Question: I got a problem and I don't know where the problem comes from , my code :
'''
<?php
session_start();
if( isset( $_POST["verzenden1"] ) )
{
$Bestelling = "Gunsafe";
}
if( isset( $_POST["verzenden2"] ) )
{
$Bestelling = "5-6 wapens(sleutel)";
}
if( isset( $_POST["verzenden3"] ) )
{
$Bestelling = "5-6 wapens(toetsenbord)";
}
if( isset( $_POST["verzenden4"] ) )
{
$Bestelling = "8-16 wapens(sleutel)";
}
if( isset( $_POST["verzenden5"] ) )
{
$Bestelling = "8-16 wapens(toetsenbord)";
}
if( isset( $_POST["verzenden6"] ) )
{
$Bestelling = "Pistoolkluis";
}
if( isset( $_POST["versturen"] ) )
{
include 'Databankverbinden.php';
$Bestelling1 = $_POST["Bestelling"];
$Naam = $_POST["Naam"];
$Adres = $_POST["Adres"];
$Telefoon = $_POST["Telefoonnummer"];
$Email = $_POST["Email"];
if( isset( $_POST['Levering'] ) && $_POST['Levering'] == 'Ja' )
{
$sql = "INSERT INTO bestelling(Naam, Adres, Telefoon, Email, Bestelling, Levering) VALUES ('$Naam','$Adres','$Telefoon','$Email','$Bestelling1','1')";
$result = mysql_query( $sql ) or die( 'query fout' );
if( !filter_var( $Email, FILTER_VALIDATE_EMAIL ) )
{
echo "<script>alert('E-mail is niet geldig!')</script>";
echo "<script>document.location.href='Betaling.php'</script>";
}
else
{
$to = "titansafes@telenet.be";
$subject = "Bestelling";
$message = "De volgende persoon : $Naam
Heeft besteld: $Bestelling1
Gegevens:
Adres: $Adres
Telefoon nummer : $Telefoon
E-mail : $Email
Deze persoon zou graag zijn kluis geleverd zien. ";
$from = "$Email";
$headers = "From:" . $from;
mail( $to, $subject, $message, $headers );
echo "<script>alert('Uw bestelling is geplaatst , klik op home als u weg wilt gaan.');</script>";
}
}
else
{
$sql = "INSERT INTO bestelling(Naam, Adres, Telefoon, Email, Bestelling, Levering) VALUES ('$Naam','$Adres','$Telefoon','$Email','$Bestelling1','0')";
$result = mysql_query( $sql ) or die( 'query fout' );
if( !filter_var( $Email, FILTER_VALIDATE_EMAIL ) )
{
echo "<script>alert('E-mail is niet geldig!')</script>";
echo "<script>document.location.href='Betaling.php'</script>";
}
else
{
$to = "titansafes@telenet.be";
$subject = "Bestelling";
$message = "De volgende persoon : $Naam
Heeft besteld: $Bestelling1
Gegevens:
Adres: $Adres
Telefoon nummer : $Telefoon
E-mail : $Email
Deze persoon zou graag zijn kluis komen afhalen. ";
$from = "$Email";
$headers = "From:" . $from;
mail( $to, $subject, $message, $headers );
echo "<script>alert('Uw bestelling is geplaatst , klik op home als u weg wilt gaan.');</script>";
}
}
$result = mysql_query( $sql ) or die( 'query fout' );
if( !filter_var( $Email, FILTER_VALIDATE_EMAIL ) )
{
echo "<script>alert('E-mail is niet geldig!')</script>";
echo "<script>document.location.href='Betaling.php'</script>";
}
else
{
$to = "$Email";
$subject = "Bestelling";
$message = "Beste klant
U heeft een bestelling geplaatst op titansafes. U wordt binnenkort gecontacteerd over uw bestelling ($Bestelling1).
Met vriendelijke Groeten
Titansafes";
$from = "titansafes@telenet.be";
$headers = "From:" . $from;
mail( $to, $subject, $message, $headers );
}
}
?>
'''
It puts the values twice in the database , if the "levering" = 1 , it puts it in the database , but like this :
I don't get why it does that ....
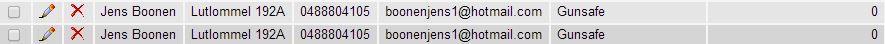
Answer: You have the below code on
'''
$result=mysql_query($sql) or die('query fout');
'''
This executes your SQL once more.